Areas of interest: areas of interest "Cinema"
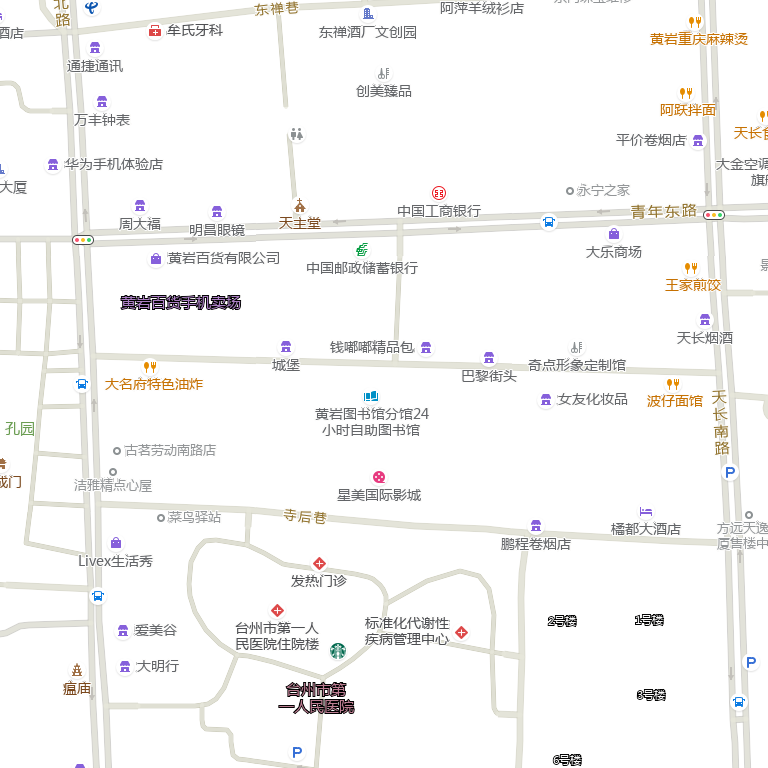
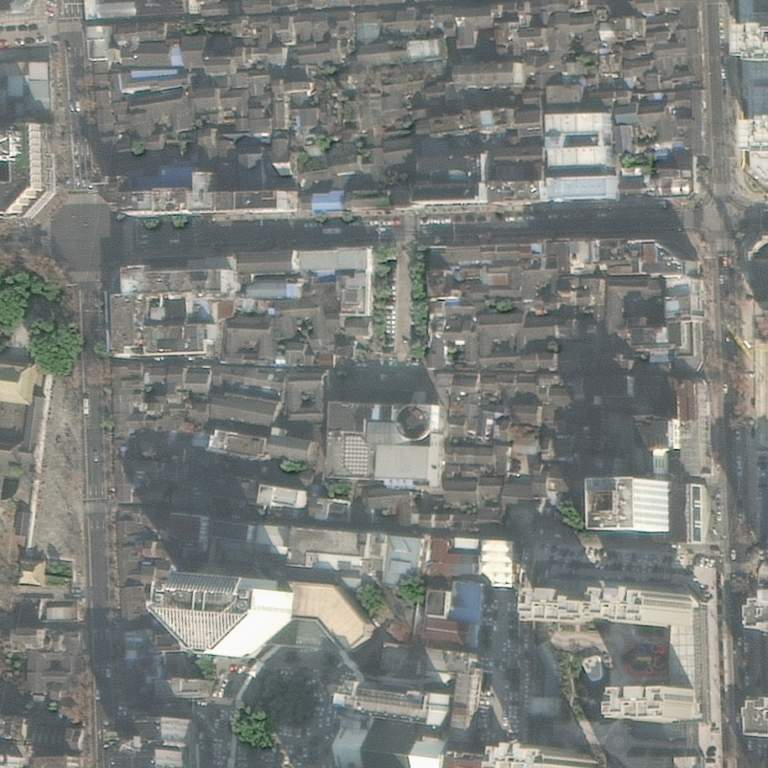